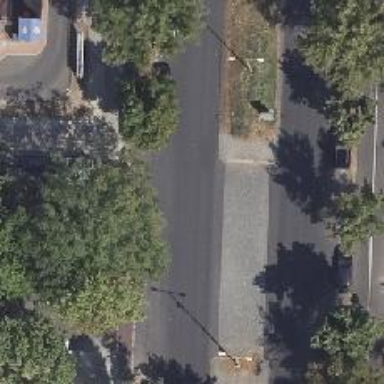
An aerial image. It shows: Residential road with asphalt surface. It is dual carriageway.